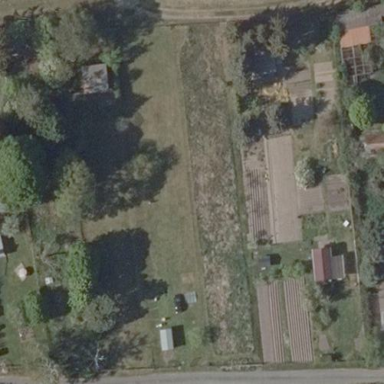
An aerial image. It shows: Area designated for allotments.